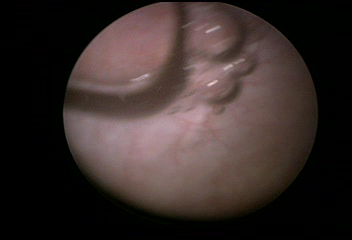
Modality: WLC
Class: Foreign bodies
Subclass: AirBubble
Bladder cancer association: No
Annotated structures: Air bubble